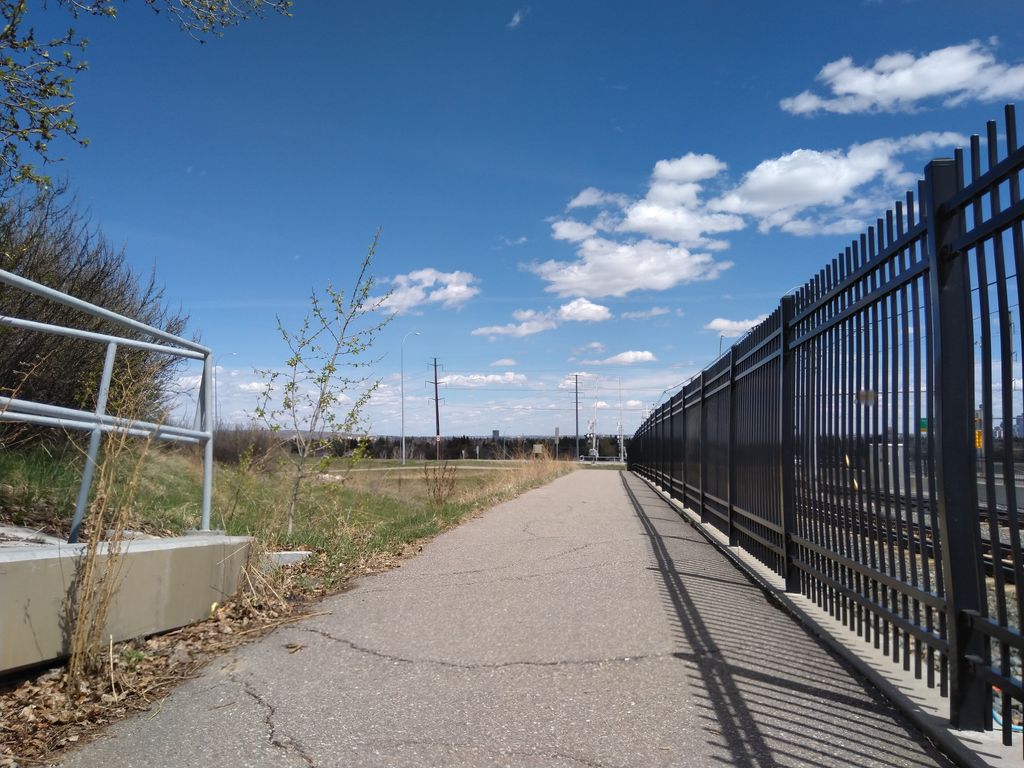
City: calgary